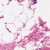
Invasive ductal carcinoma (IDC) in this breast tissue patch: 0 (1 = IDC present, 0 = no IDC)